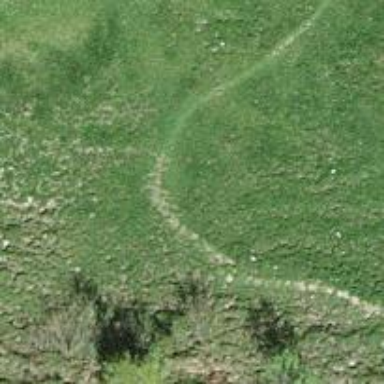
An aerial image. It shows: Path on the ground.